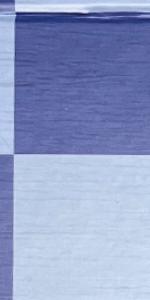
Label: Empty